Interaction volume radius: 5 \u00c5
Interaction volume height: 10 \u00c5
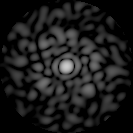
Disorder parameter: 0.7662